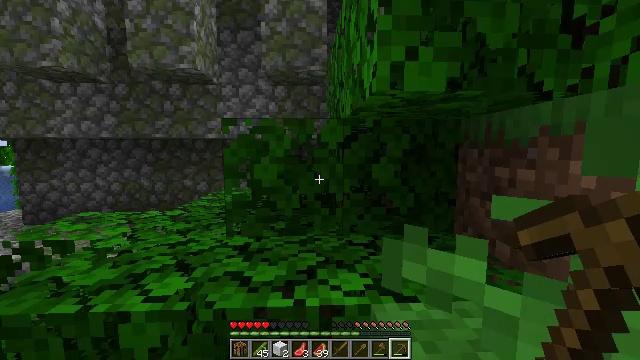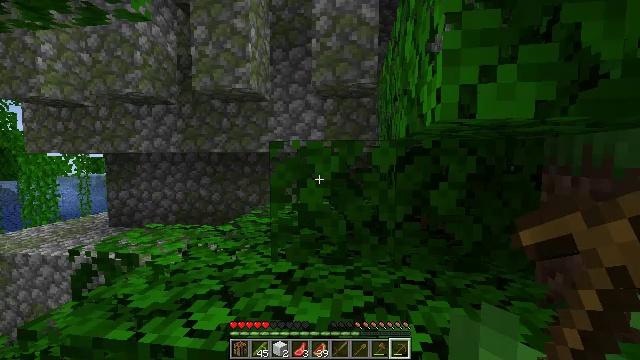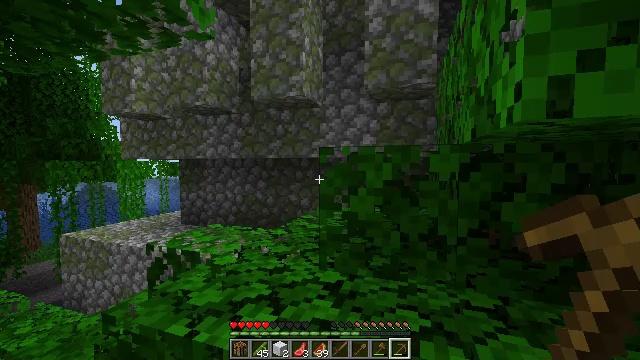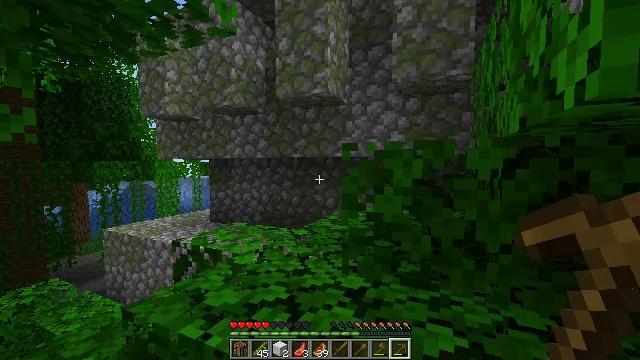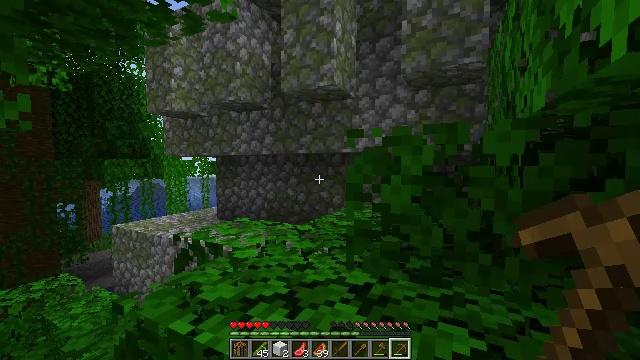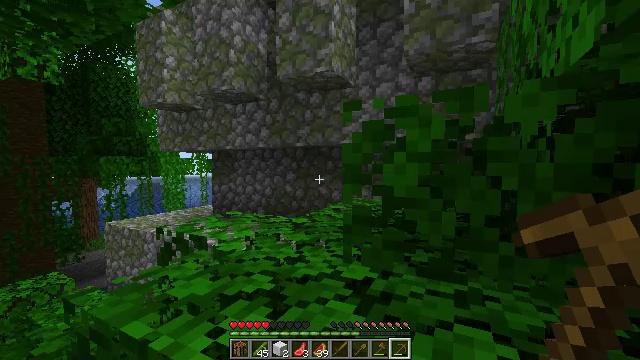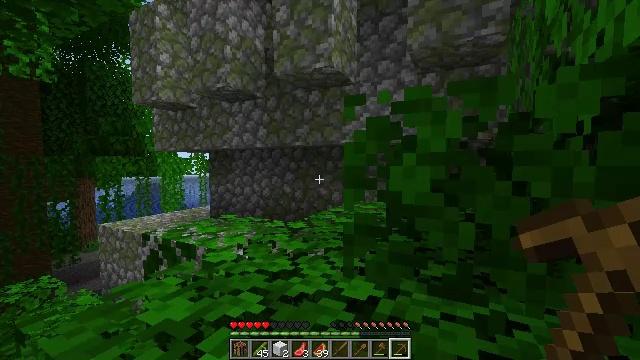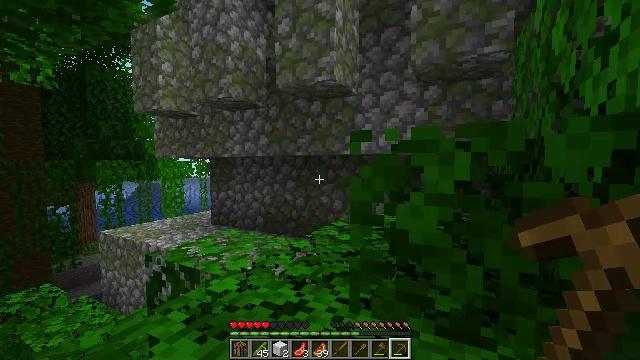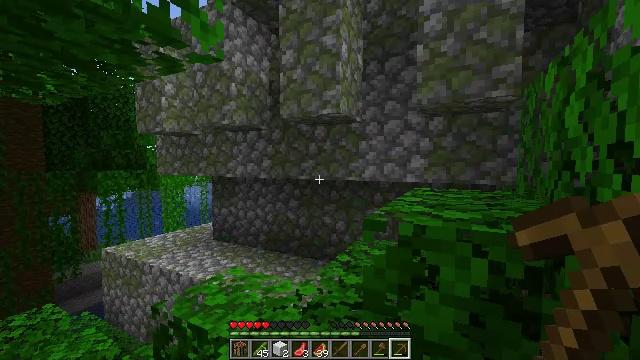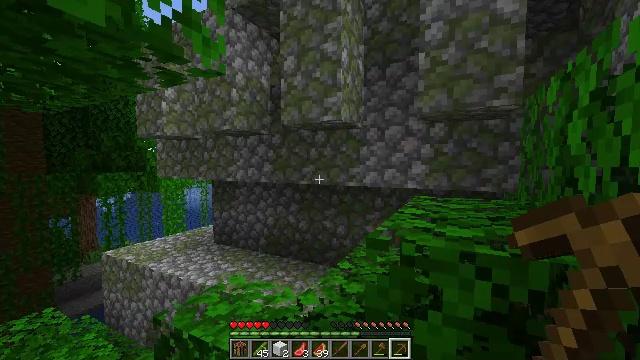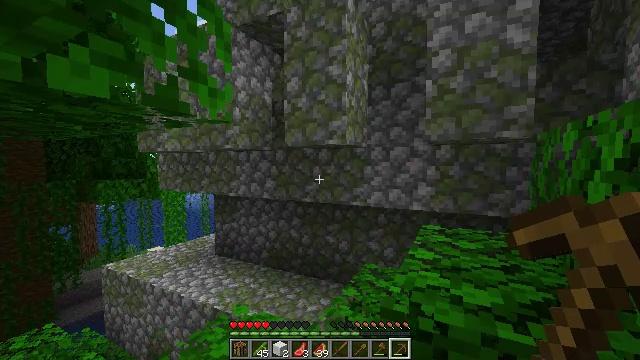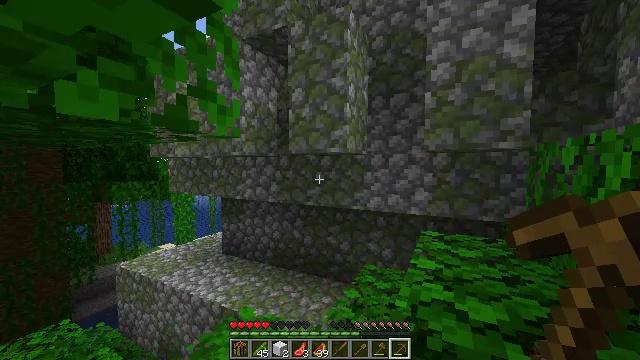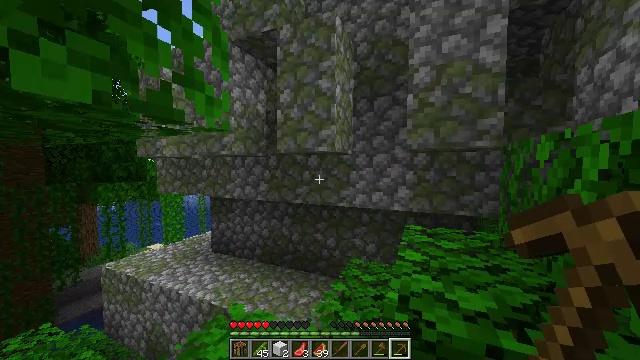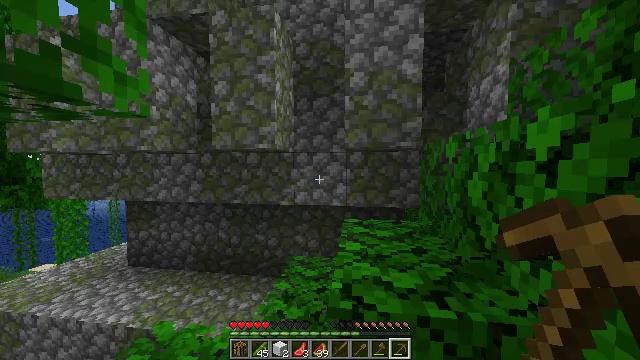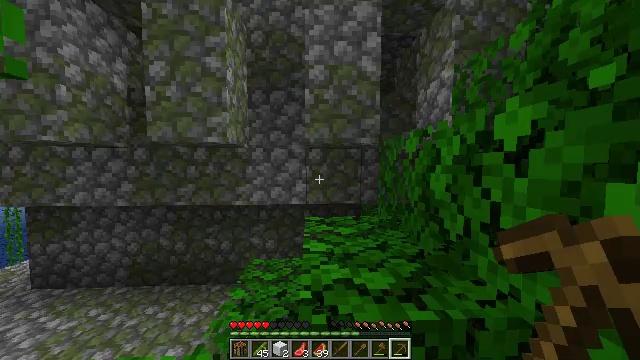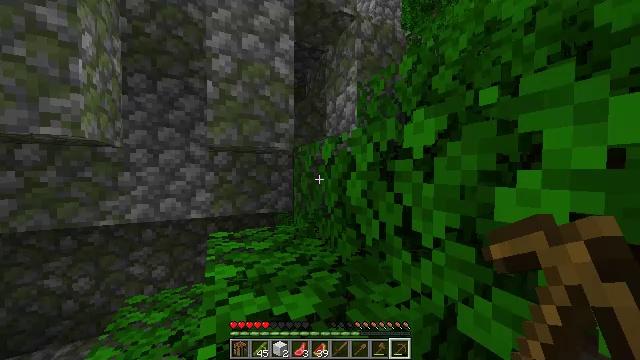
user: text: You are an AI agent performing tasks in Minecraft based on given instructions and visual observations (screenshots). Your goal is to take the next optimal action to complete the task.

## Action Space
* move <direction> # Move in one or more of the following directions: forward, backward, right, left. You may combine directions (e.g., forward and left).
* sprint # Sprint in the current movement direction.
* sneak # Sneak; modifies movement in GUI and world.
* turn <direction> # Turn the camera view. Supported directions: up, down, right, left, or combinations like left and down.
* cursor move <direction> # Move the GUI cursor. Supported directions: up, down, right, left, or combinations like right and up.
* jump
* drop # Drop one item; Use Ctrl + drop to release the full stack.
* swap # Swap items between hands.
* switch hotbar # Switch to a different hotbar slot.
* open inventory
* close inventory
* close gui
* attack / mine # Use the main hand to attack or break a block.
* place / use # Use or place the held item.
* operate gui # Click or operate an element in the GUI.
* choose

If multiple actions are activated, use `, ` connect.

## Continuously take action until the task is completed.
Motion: motion action
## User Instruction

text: Mine the mossy cobblestone underground.
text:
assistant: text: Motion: move forward, turn left and up, jump
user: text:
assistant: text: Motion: move forward, turn left and up, jump
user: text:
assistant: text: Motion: move forward, turn left, jump
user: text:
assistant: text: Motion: move forward, turn left, jump
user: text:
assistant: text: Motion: move forward, jump
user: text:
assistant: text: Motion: move forward, jump
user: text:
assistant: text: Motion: move forward, sprint, jump
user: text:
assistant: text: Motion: move forward, sprint, jump
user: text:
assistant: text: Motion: move forward, sprint, jump
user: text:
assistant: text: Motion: move forward, sprint, jump
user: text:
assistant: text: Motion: move forward, jump
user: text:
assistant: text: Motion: move forward, turn right, jump
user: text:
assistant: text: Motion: move forward, turn right, jump
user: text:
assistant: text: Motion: move forward, turn right, jump
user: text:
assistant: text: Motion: move forward, turn right and up, jump
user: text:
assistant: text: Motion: move forward, sprint, turn right and up, jump
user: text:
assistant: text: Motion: move forward, sprint, jump
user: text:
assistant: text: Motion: move forward, sprint, jump
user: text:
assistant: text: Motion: move forward, jump
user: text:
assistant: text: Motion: move forward, jump
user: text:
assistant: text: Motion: move forward, jump
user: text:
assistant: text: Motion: move forward, jump
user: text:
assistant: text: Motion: move forward, jump
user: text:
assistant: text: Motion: move forward, turn right and down, jump
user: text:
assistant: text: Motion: move forward, sprint, turn right and down, jump
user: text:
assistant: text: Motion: move forward, sprint, jump
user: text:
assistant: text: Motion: move forward, sprint, jump
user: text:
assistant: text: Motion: move forward, sprint, jump
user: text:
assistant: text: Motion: move forward, jump
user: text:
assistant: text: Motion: move forward, jump